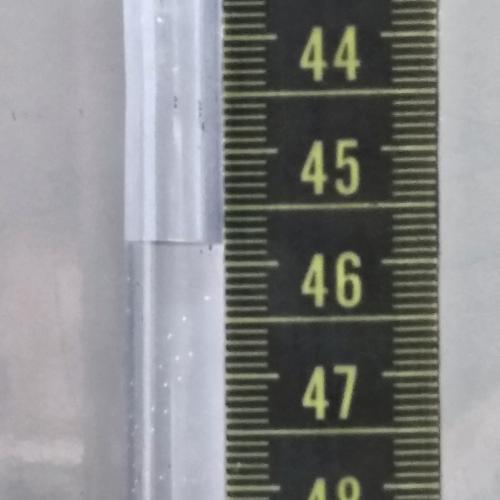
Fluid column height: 45.8 cm